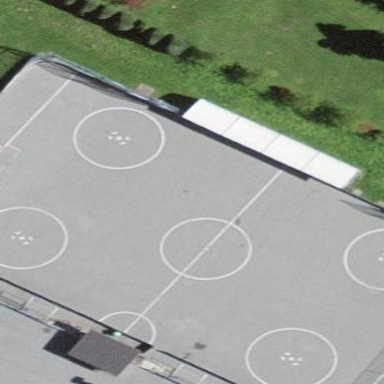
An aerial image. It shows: Skating pitch where people can enjoy skating.